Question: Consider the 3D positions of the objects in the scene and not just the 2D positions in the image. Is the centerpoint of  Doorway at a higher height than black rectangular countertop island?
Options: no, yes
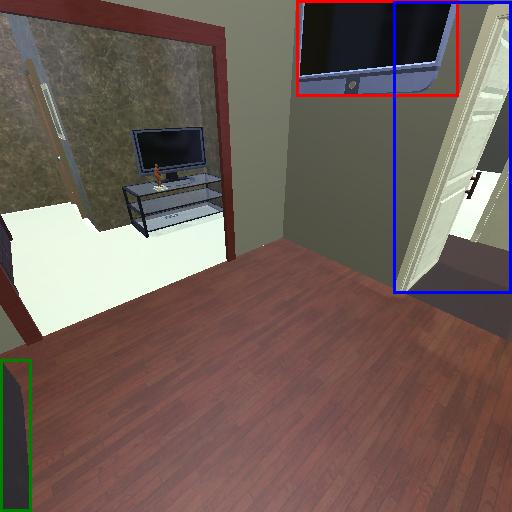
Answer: no